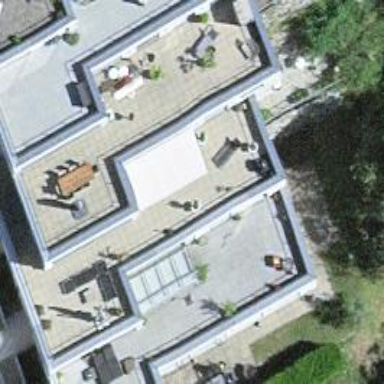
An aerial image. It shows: Residential building.